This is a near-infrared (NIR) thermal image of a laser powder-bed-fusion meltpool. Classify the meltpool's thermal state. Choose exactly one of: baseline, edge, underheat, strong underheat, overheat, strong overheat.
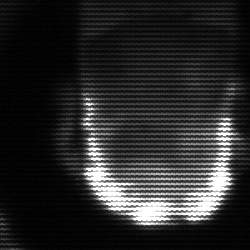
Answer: baseline